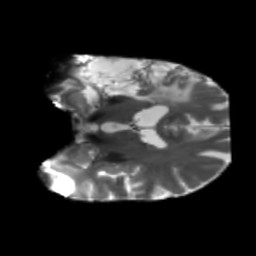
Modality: T2w
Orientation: coronal
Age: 58
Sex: male
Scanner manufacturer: siemens
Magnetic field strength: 3 T
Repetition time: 5.25 s
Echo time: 0.08 s